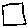
Label: square